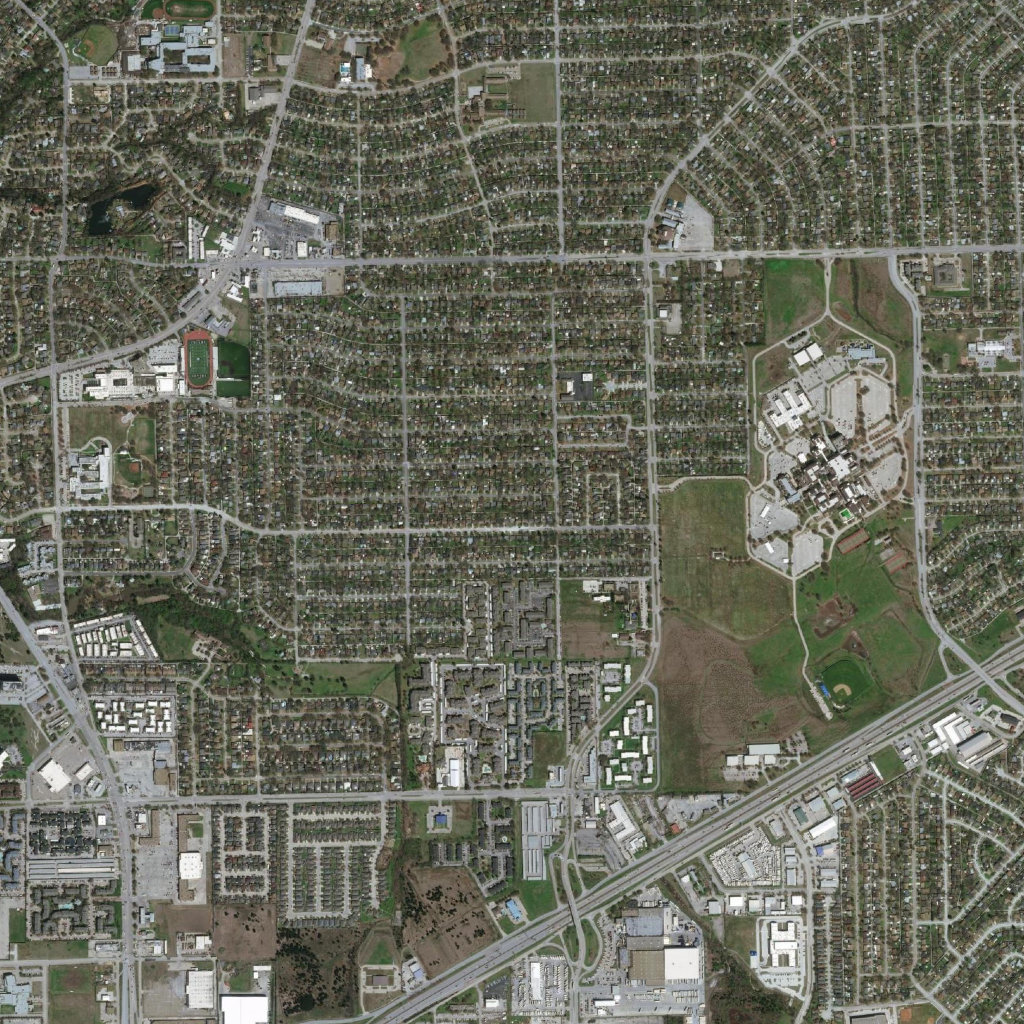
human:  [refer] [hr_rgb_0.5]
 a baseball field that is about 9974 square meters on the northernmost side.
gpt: <box>[[21, 33, 24, 36, 0]]</box>